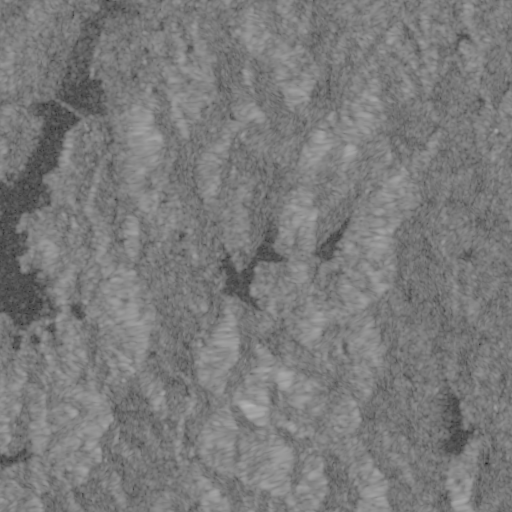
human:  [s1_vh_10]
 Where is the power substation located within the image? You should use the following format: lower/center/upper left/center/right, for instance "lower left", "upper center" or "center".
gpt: The power substation is located in the lower center of the image.
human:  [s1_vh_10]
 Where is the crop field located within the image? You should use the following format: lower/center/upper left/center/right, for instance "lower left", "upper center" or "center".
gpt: There is no crop field in the image.

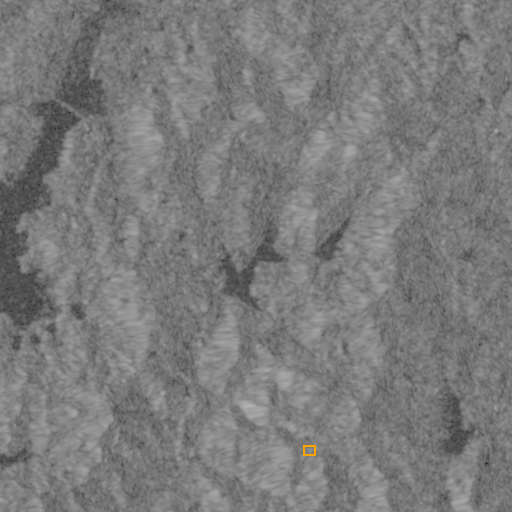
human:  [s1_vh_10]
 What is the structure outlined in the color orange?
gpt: The structure outlined in orange is a power substation.
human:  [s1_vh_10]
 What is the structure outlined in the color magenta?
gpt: There is no magenta outline.